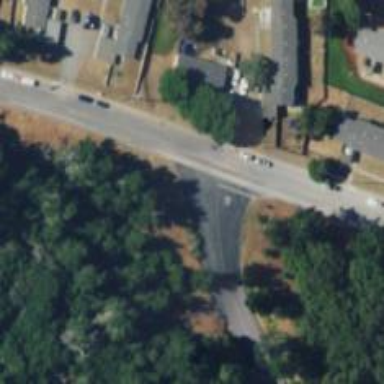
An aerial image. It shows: Road with stop sign.